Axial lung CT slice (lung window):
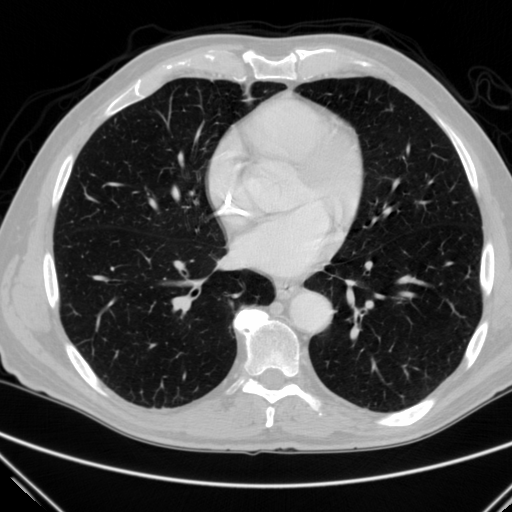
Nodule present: no